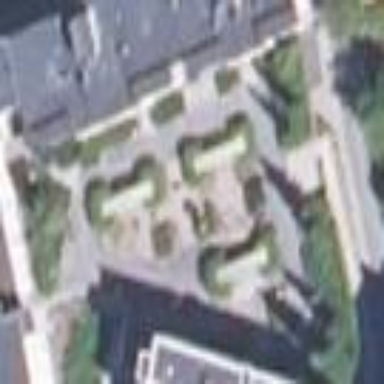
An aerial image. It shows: Parking garage.